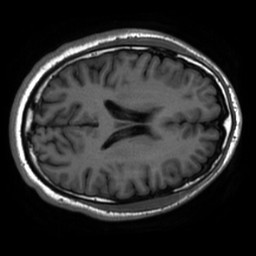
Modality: inplaneT1
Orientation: axial
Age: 18
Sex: male
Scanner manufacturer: ge
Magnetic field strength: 3 T
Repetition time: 2.499 s
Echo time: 0.02513 s